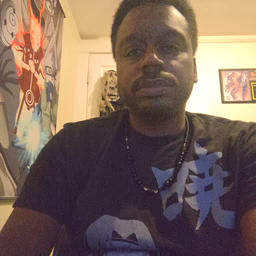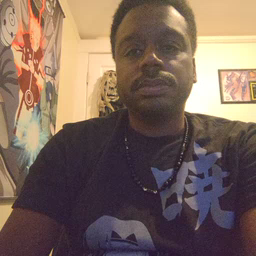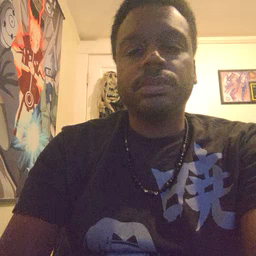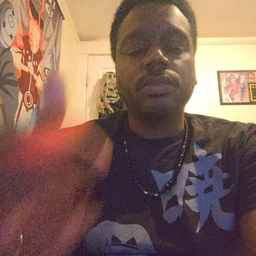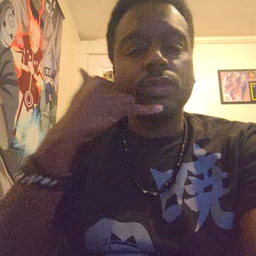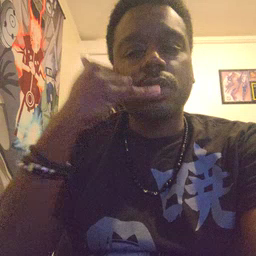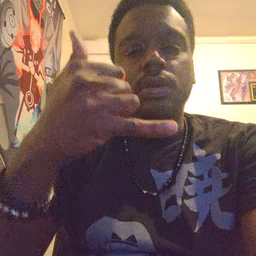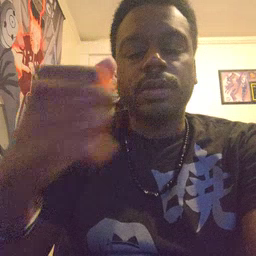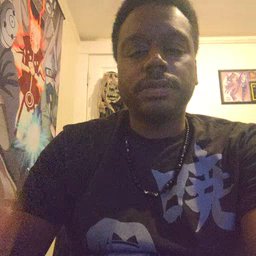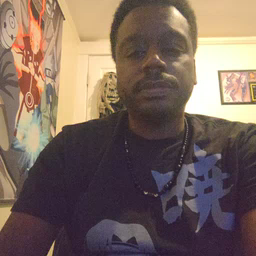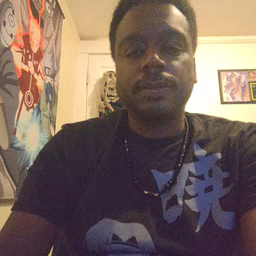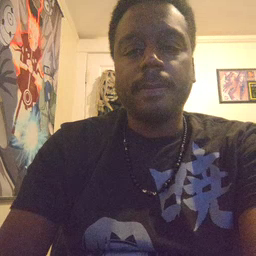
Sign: callonphone